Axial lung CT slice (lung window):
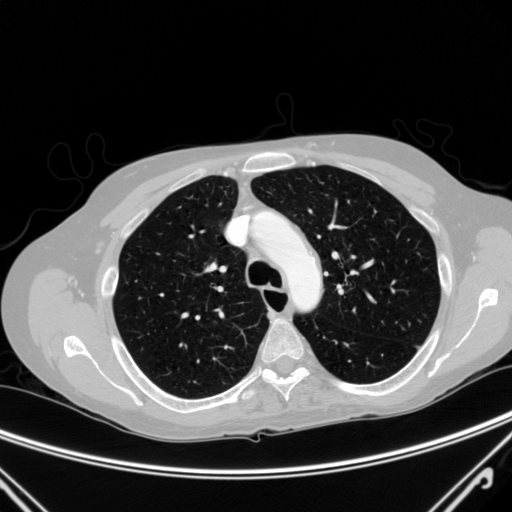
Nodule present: no